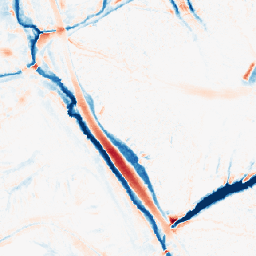
Category: morphological
Decomposition family: morphological
Decomposition parameters: operation: average
size: 10
Upsampling method: area
Upsampling parameters: scale: 4
Upsampling scale: 4